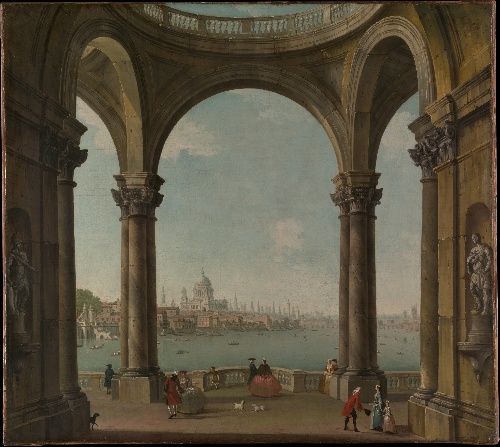
Title: Capriccio with St. Paul's and Old London Bridge
Artist: Antonio Joli
Artist bio: Italian, Modena 1700–1777 Naples
Date: ca. 1745
Object type: Painting
Classification: Paintings
Medium: Oil on canvas
Dimensions: 42 x 47 in. (106.7 x 119.4 cm)
Department: European Paintings
Credit line: Bequest of Alice Bradford Woolsey, 1970
Accession year: 1970
Repository: Metropolitan Museum of Art, New York, NY
Tags: Balconies|Men|Women|Dogs|Rivers|London|Boats